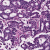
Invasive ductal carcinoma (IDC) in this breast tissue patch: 1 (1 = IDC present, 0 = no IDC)